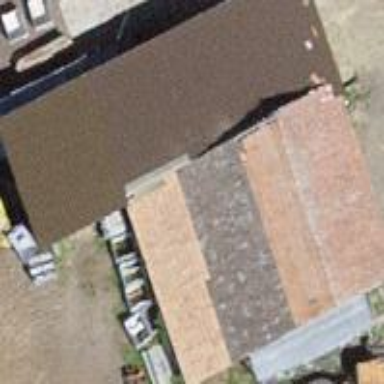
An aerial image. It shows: Rural barn.